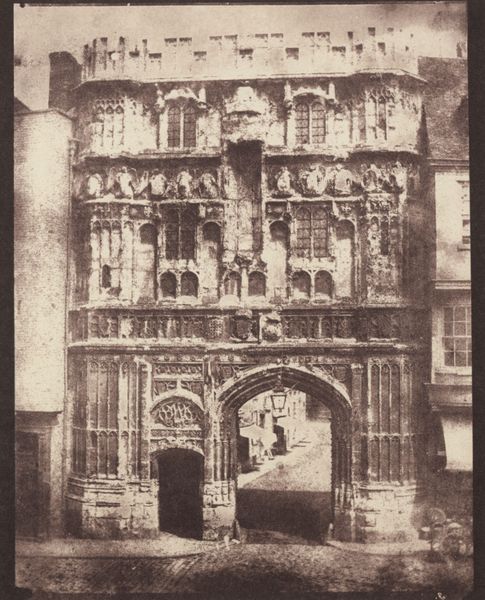
Titel: Tor in die Christkirche
Künstler: William Henry Fox Talbot
Standort: Lacock (UK)
Institution: Sammlung Lacock
Schlagwörter: dunkel, himmel, schatten, weiß, stadt, braun, fenster, hell, laterne, licht, schwarz, strasse, säulen, tür, dach, gebäude, haus, weg, alt, architektur, stein, steine, personen, turm, relief, ansicht, bogen, fassade, gasse, pflaster, stra e, dorf, dächer, mauer, vergilbt, hof, läden, sepia, krieg, dekor, verzierung, durchgang, tor, zinnen, foto, fotografie, bögen, eingang, erker, nische, ruine, torbogen, schwarzweiß, photo, fries, portal, tore, stadttor, skulpturen, architrave, gotisch, stadtmauer, einfahrt, geschosse, fresko, reliefs, fesnter, tonne, zinne, aufriss, nischen, gliederung, porta, cologne, muste, gegliedert, sokel, gemeisselt, durchfagrt, nigra, schwarz#, 1950